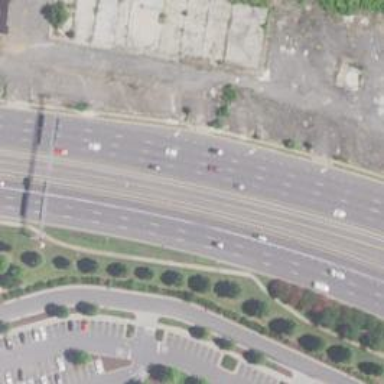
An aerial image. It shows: Busway road.